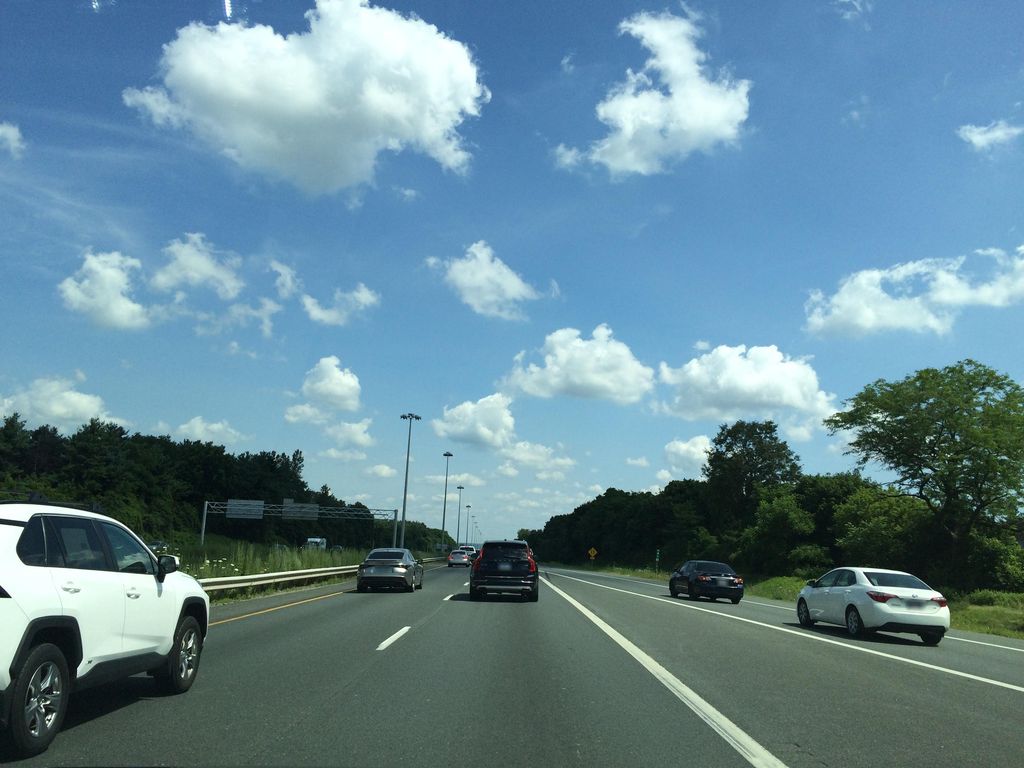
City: hamilton